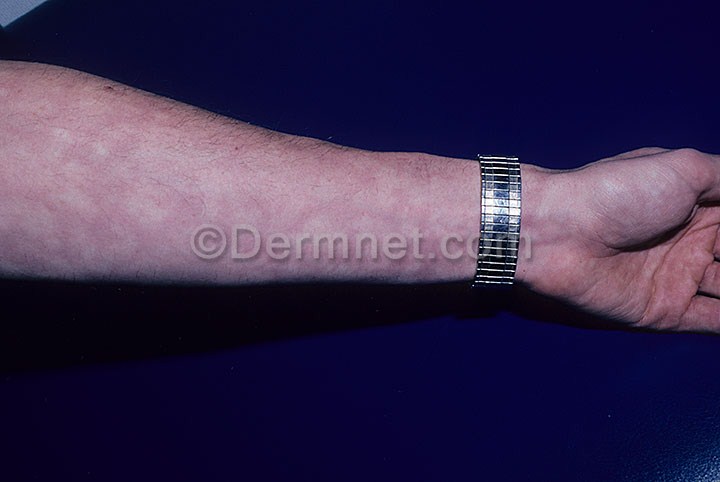
Disease: Vasculitis Photos